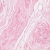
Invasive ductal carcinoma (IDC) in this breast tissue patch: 0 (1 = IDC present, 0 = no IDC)